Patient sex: F
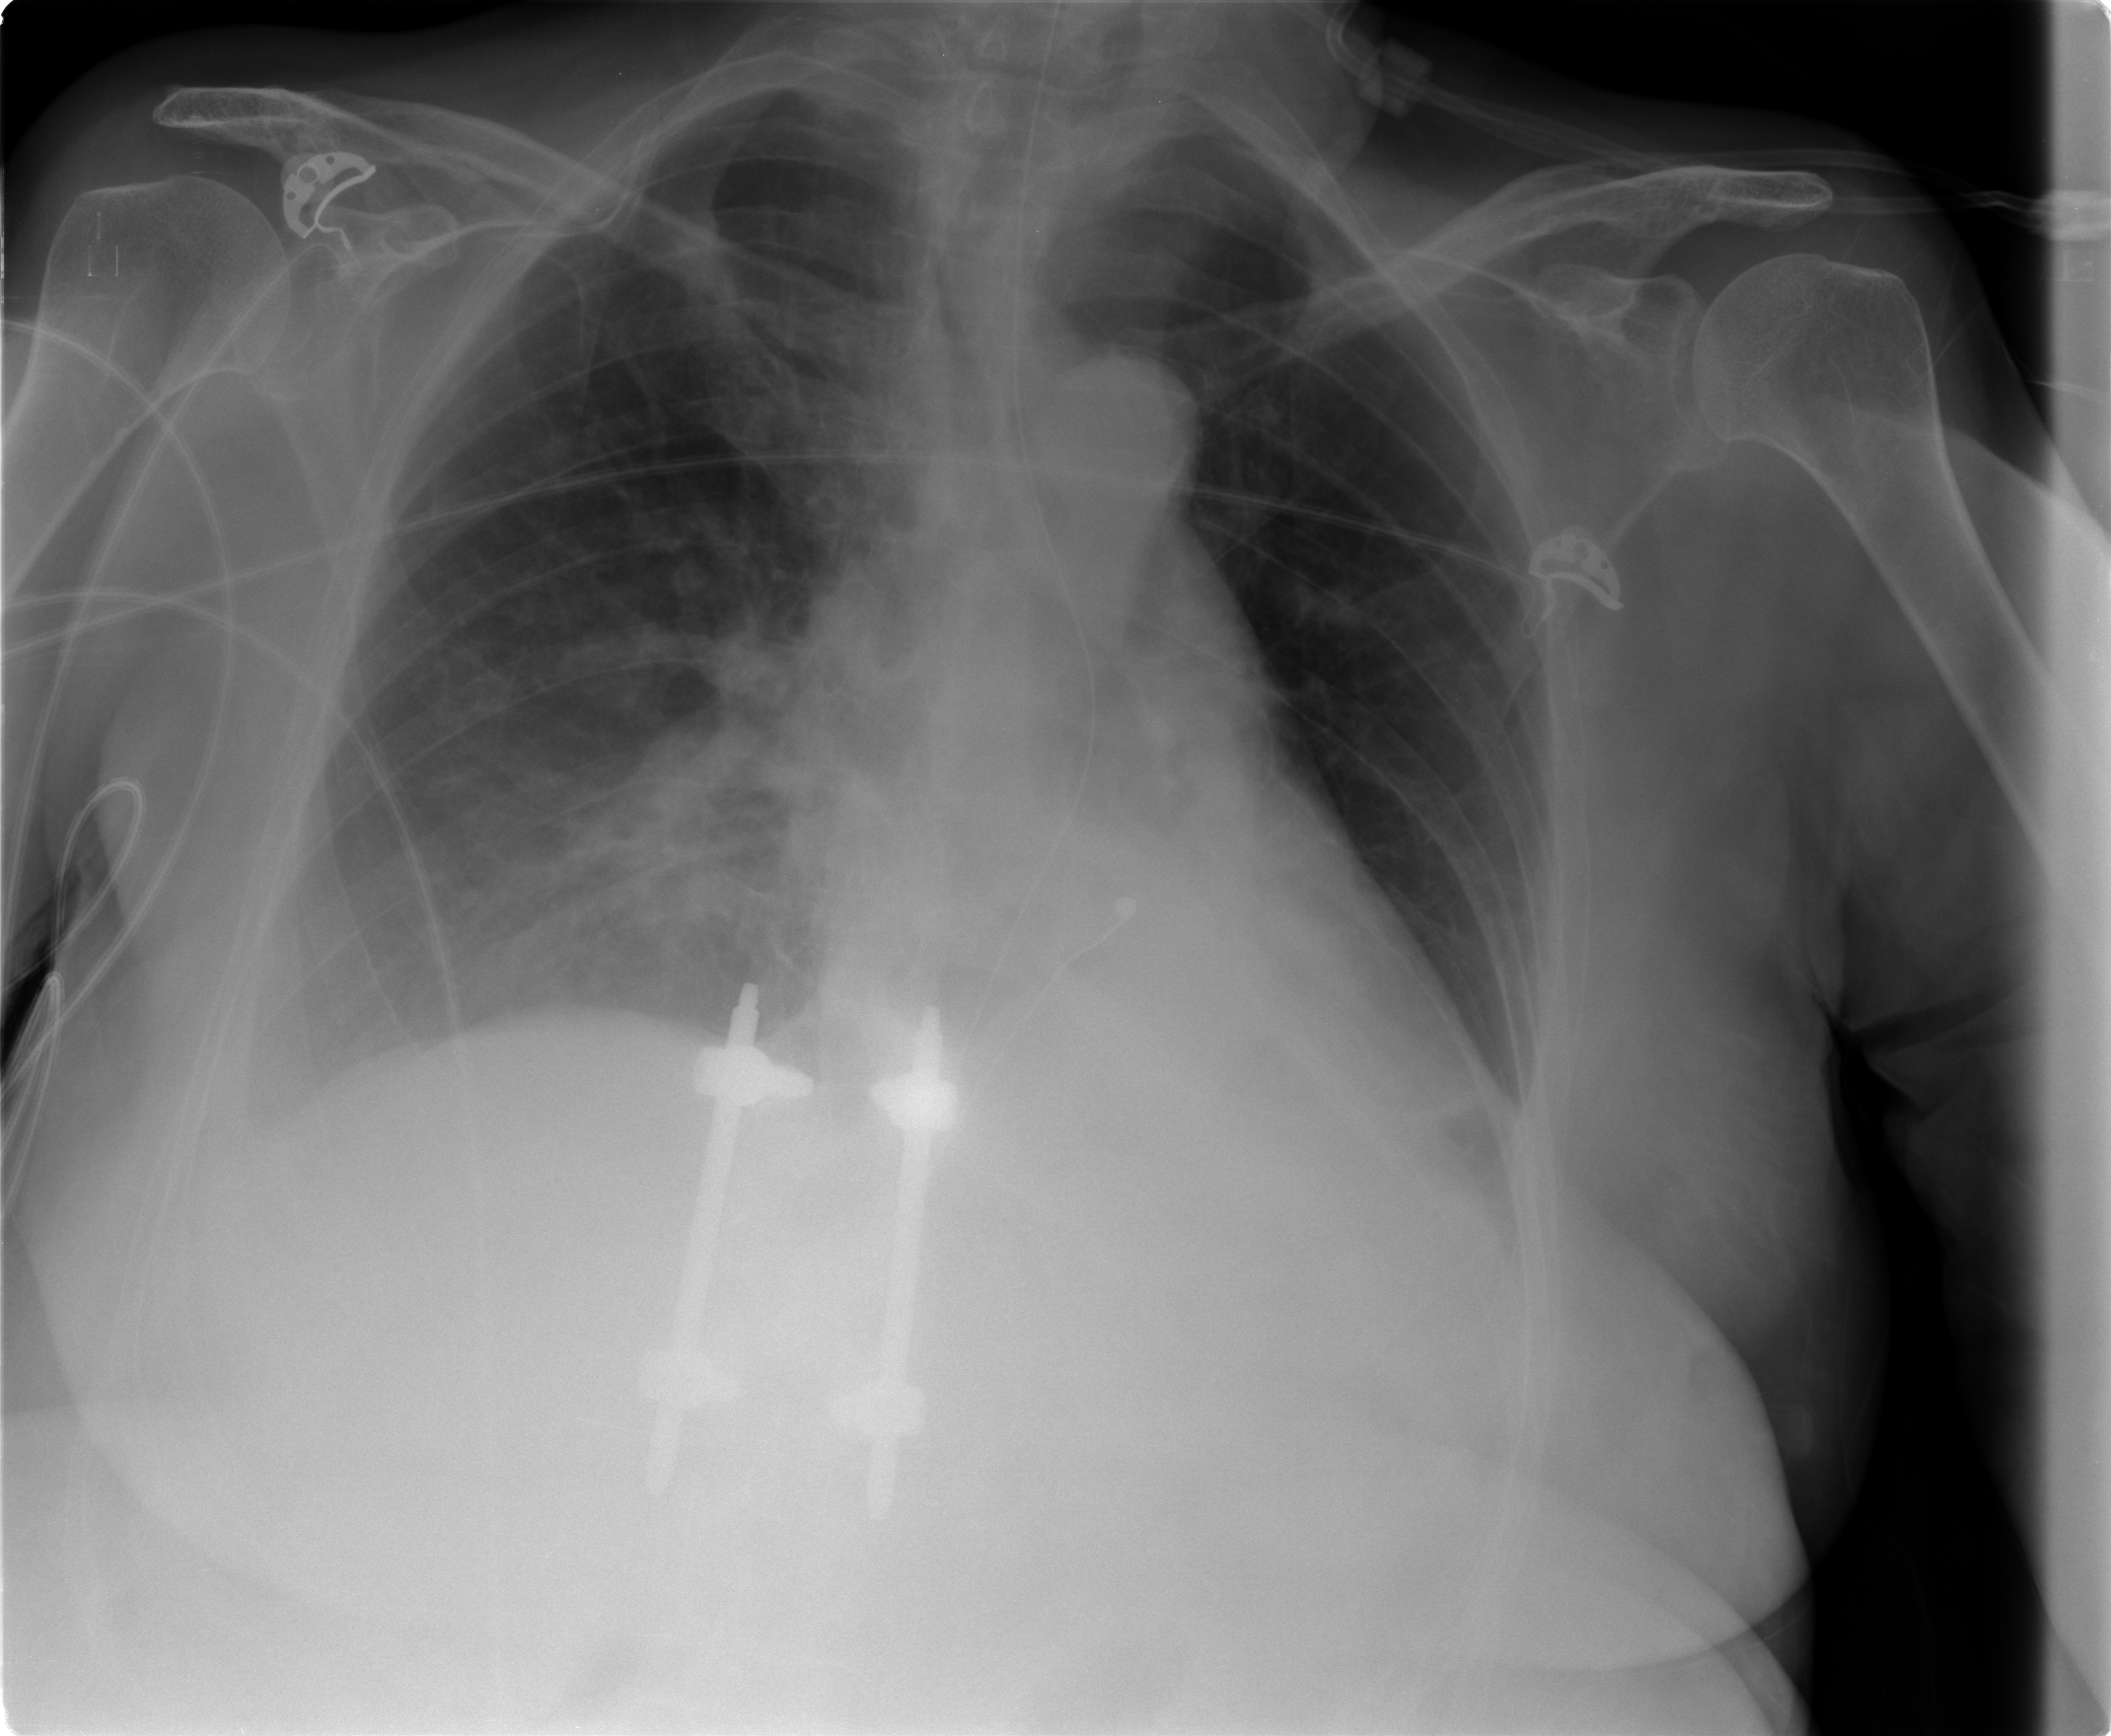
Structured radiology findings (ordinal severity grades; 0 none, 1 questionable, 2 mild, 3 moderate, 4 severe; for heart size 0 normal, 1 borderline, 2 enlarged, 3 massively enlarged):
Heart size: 0
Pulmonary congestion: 0
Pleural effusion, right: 2
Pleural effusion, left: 2
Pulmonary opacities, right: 2
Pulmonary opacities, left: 0
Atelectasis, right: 2
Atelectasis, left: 2